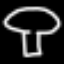
Label: mushroom